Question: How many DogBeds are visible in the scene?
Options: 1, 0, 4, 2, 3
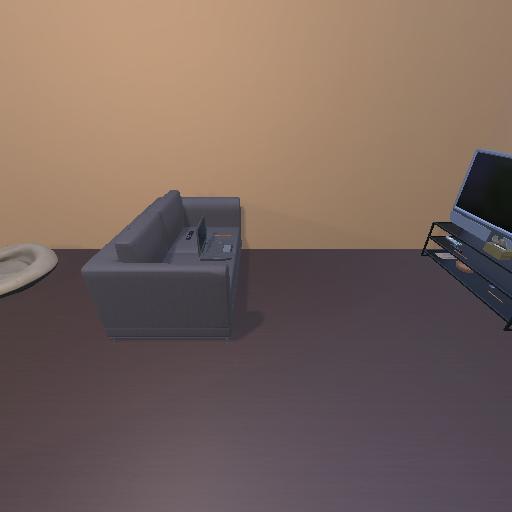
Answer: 1